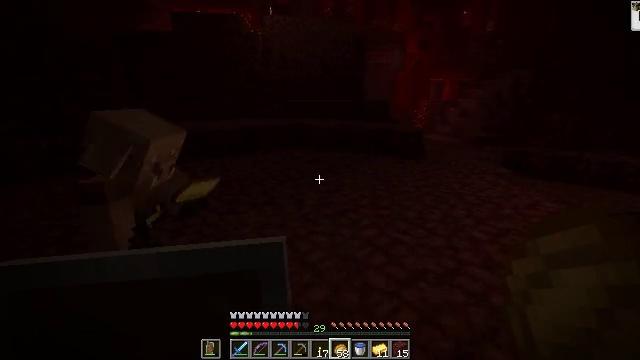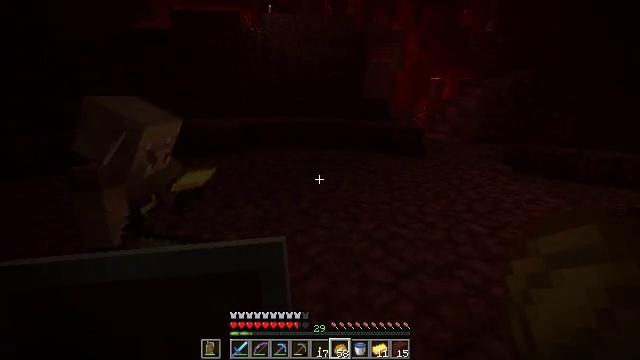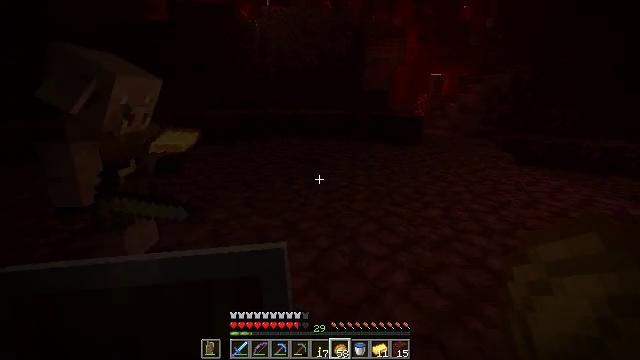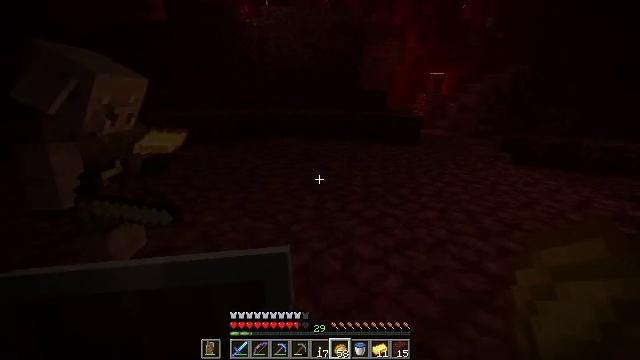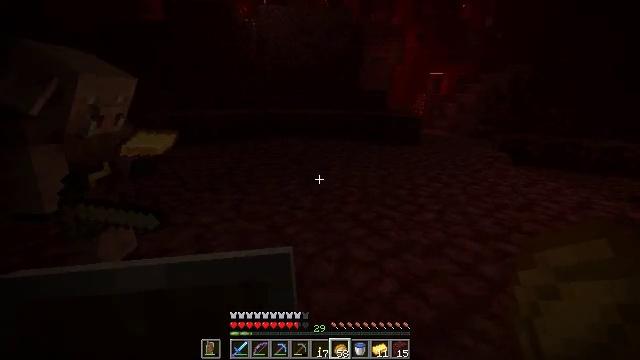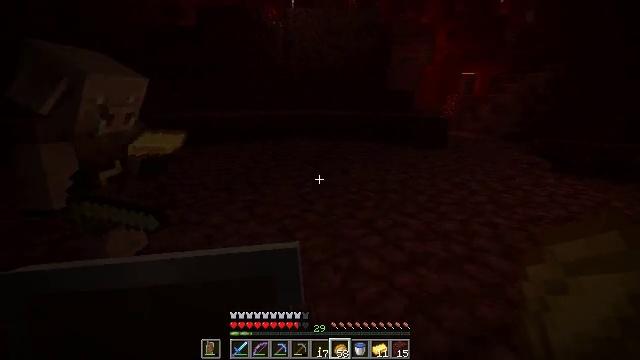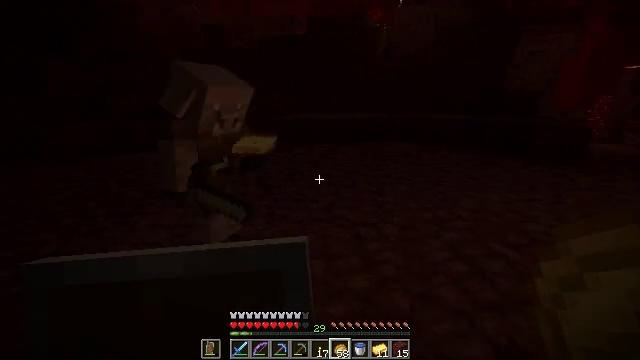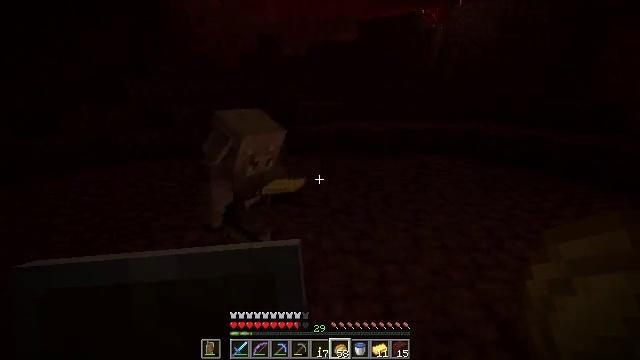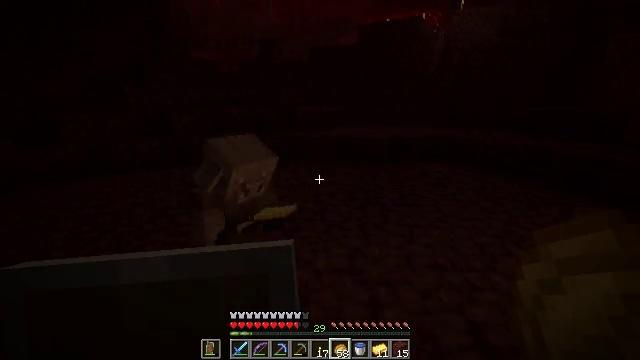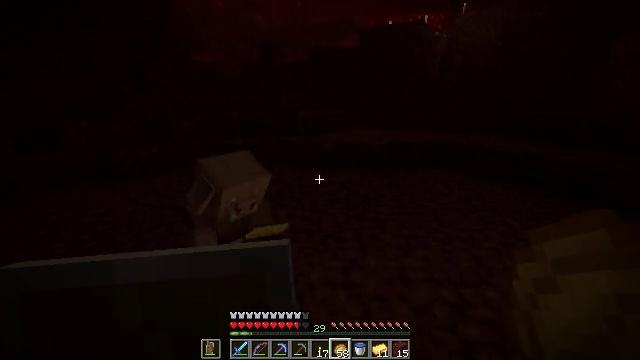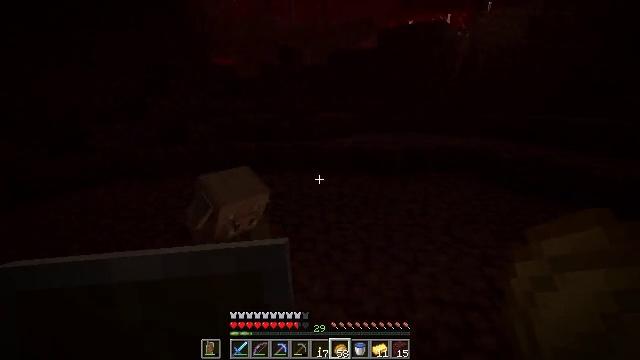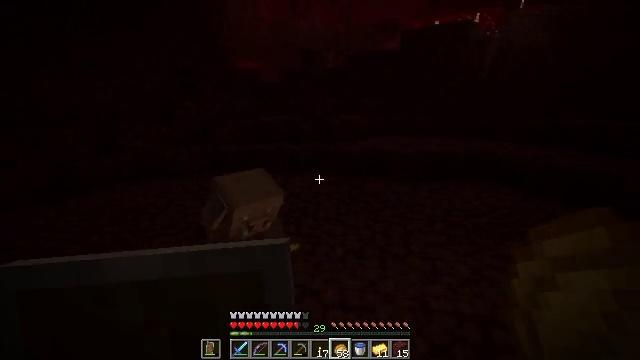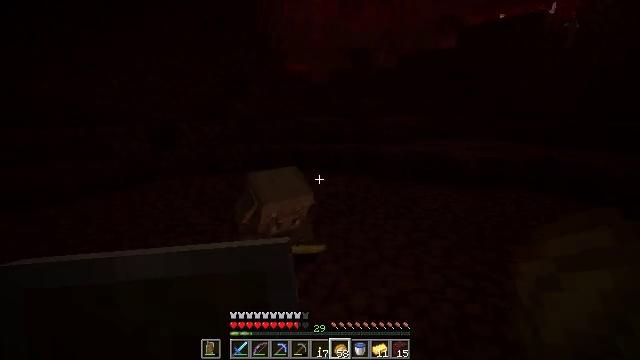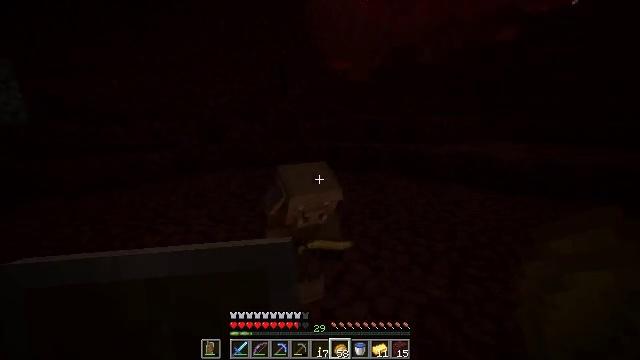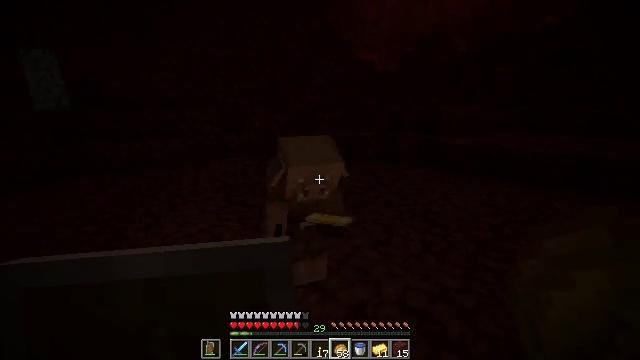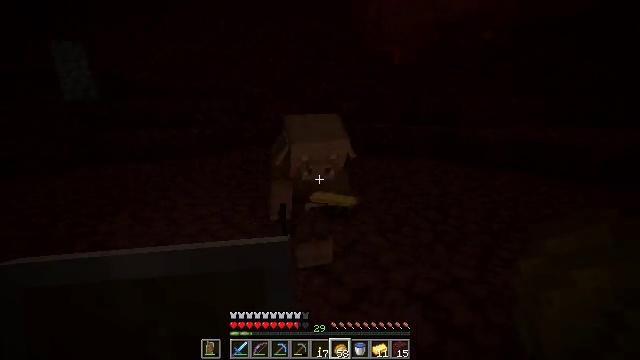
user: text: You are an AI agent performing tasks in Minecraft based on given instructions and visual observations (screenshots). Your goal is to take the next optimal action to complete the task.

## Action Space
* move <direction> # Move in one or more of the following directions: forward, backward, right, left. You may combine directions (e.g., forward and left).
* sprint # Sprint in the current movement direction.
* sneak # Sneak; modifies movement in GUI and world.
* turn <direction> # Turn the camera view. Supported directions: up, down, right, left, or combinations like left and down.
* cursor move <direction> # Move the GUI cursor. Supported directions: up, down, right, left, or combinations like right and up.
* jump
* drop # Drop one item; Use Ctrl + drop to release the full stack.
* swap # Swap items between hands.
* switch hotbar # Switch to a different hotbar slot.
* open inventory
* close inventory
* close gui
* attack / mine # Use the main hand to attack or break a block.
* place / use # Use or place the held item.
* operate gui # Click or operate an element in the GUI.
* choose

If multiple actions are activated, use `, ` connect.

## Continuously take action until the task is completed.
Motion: motion action
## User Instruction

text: Chop crimson stem from the tree.
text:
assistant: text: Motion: no_op
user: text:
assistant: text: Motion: move forward
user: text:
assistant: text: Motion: move forward and move right
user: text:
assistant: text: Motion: move forward and move right
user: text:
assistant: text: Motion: move forward and move right, turn left
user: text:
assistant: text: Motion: move forward and move right, turn left, jump
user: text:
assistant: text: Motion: move forward and move right, turn left, jump
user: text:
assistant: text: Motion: move forward and move right, jump
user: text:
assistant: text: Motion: move forward and move right
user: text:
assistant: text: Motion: move forward and move right, turn left
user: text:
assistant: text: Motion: move forward and move right, turn left
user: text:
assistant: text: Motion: move forward and move right, turn left
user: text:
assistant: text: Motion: move right, turn left
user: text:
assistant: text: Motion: move right, turn left
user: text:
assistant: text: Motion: move right, turn left
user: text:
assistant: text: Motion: move right, turn left
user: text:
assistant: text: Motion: move right, turn left
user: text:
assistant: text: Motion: move right, turn left
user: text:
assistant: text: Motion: move right, turn left, jump
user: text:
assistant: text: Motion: move right, turn left, jump
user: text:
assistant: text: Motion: move right, turn left and up, jump
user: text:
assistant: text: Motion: move right, turn left and up, jump
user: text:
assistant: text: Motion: move right, turn left and up, jump
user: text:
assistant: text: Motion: move right, jump
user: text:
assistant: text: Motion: move right
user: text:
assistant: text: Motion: no_op
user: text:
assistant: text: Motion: turn left
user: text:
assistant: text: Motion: turn left and up
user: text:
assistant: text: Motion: turn left and up
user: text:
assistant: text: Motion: turn left and up